Question: How to make some columns of 'GridLayout' grow in 'SWT'?
I put 3 controls into grid layout and found they are not grow with window, despite the fact I set 'FILL' style.

The code:
'''
public class GridLayout01 {
public static void main(String[] args) {
GridLayout gridLayout;
Display display = new Display();
Shell shell = new Shell(display);
gridLayout = new GridLayout(3, false);
shell.setLayout(gridLayout);
{
Label promptLabel = new Label(shell, SWT.NONE);
promptLabel.setLayoutData(new GridData(SWT.LEFT, SWT.TOP, false, false));
promptLabel.setText("PROMPT:");
Text commandLineText = new Text(shell, SWT.SINGLE);
commandLineText.setLayoutData(new GridData(SWT.FILL, SWT.FILL, false, false));
Button commandLineButton = new Button( shell, SWT.PUSH);
commandLineButton.setLayoutData(new GridData(SWT.RIGHT, SWT.TOP, false, false));
commandLineButton.setText("Say");
}
shell.pack();
shell.open();
while (!shell.isDisposed()) {
if (!display.readAndDispatch()) display.sleep();
}
display.dispose();
}
}
'''
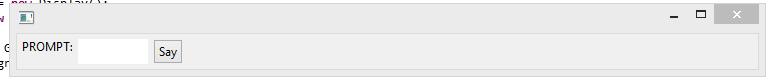
Answer: Depending on whether you want it to grow vertically or horizontally, you need to set the 'GridData' as follows:
- Horizontal fill: 'new GridData(SWT.FILL, ?, true, ?)'- Vertical fill: 'new GridData(?, SWT.FILL, ?, true)'
Here is the Javadoc:
'''
GridData(int horizontalAlignment,
int verticalAlignment,
boolean grabExcessHorizontalSpace,
boolean grabExcessVerticalSpace)
'''
- 'horizontalAlignment''SWT.BEGINNING''SWT.LEFT''SWT.CENTER''SWT.END''SWT.RIGHT''SWT.FILL'- 'verticalAlignment''SWT.BEGINNING''SWT.TOP''SWT.CENTER''SWT.END''SWT.BOTTOM''SWT.FILL'- 'grabExcessHorizontalSpace'- 'grabExcessVerticalSpace'
---
Also make sure that the parent takes up all the space you want the children to occupy.